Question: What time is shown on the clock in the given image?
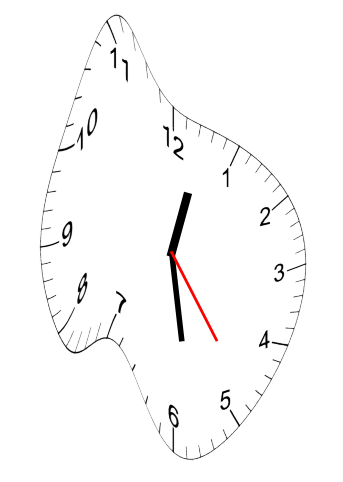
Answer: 12:28:24